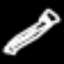
Label: pencil